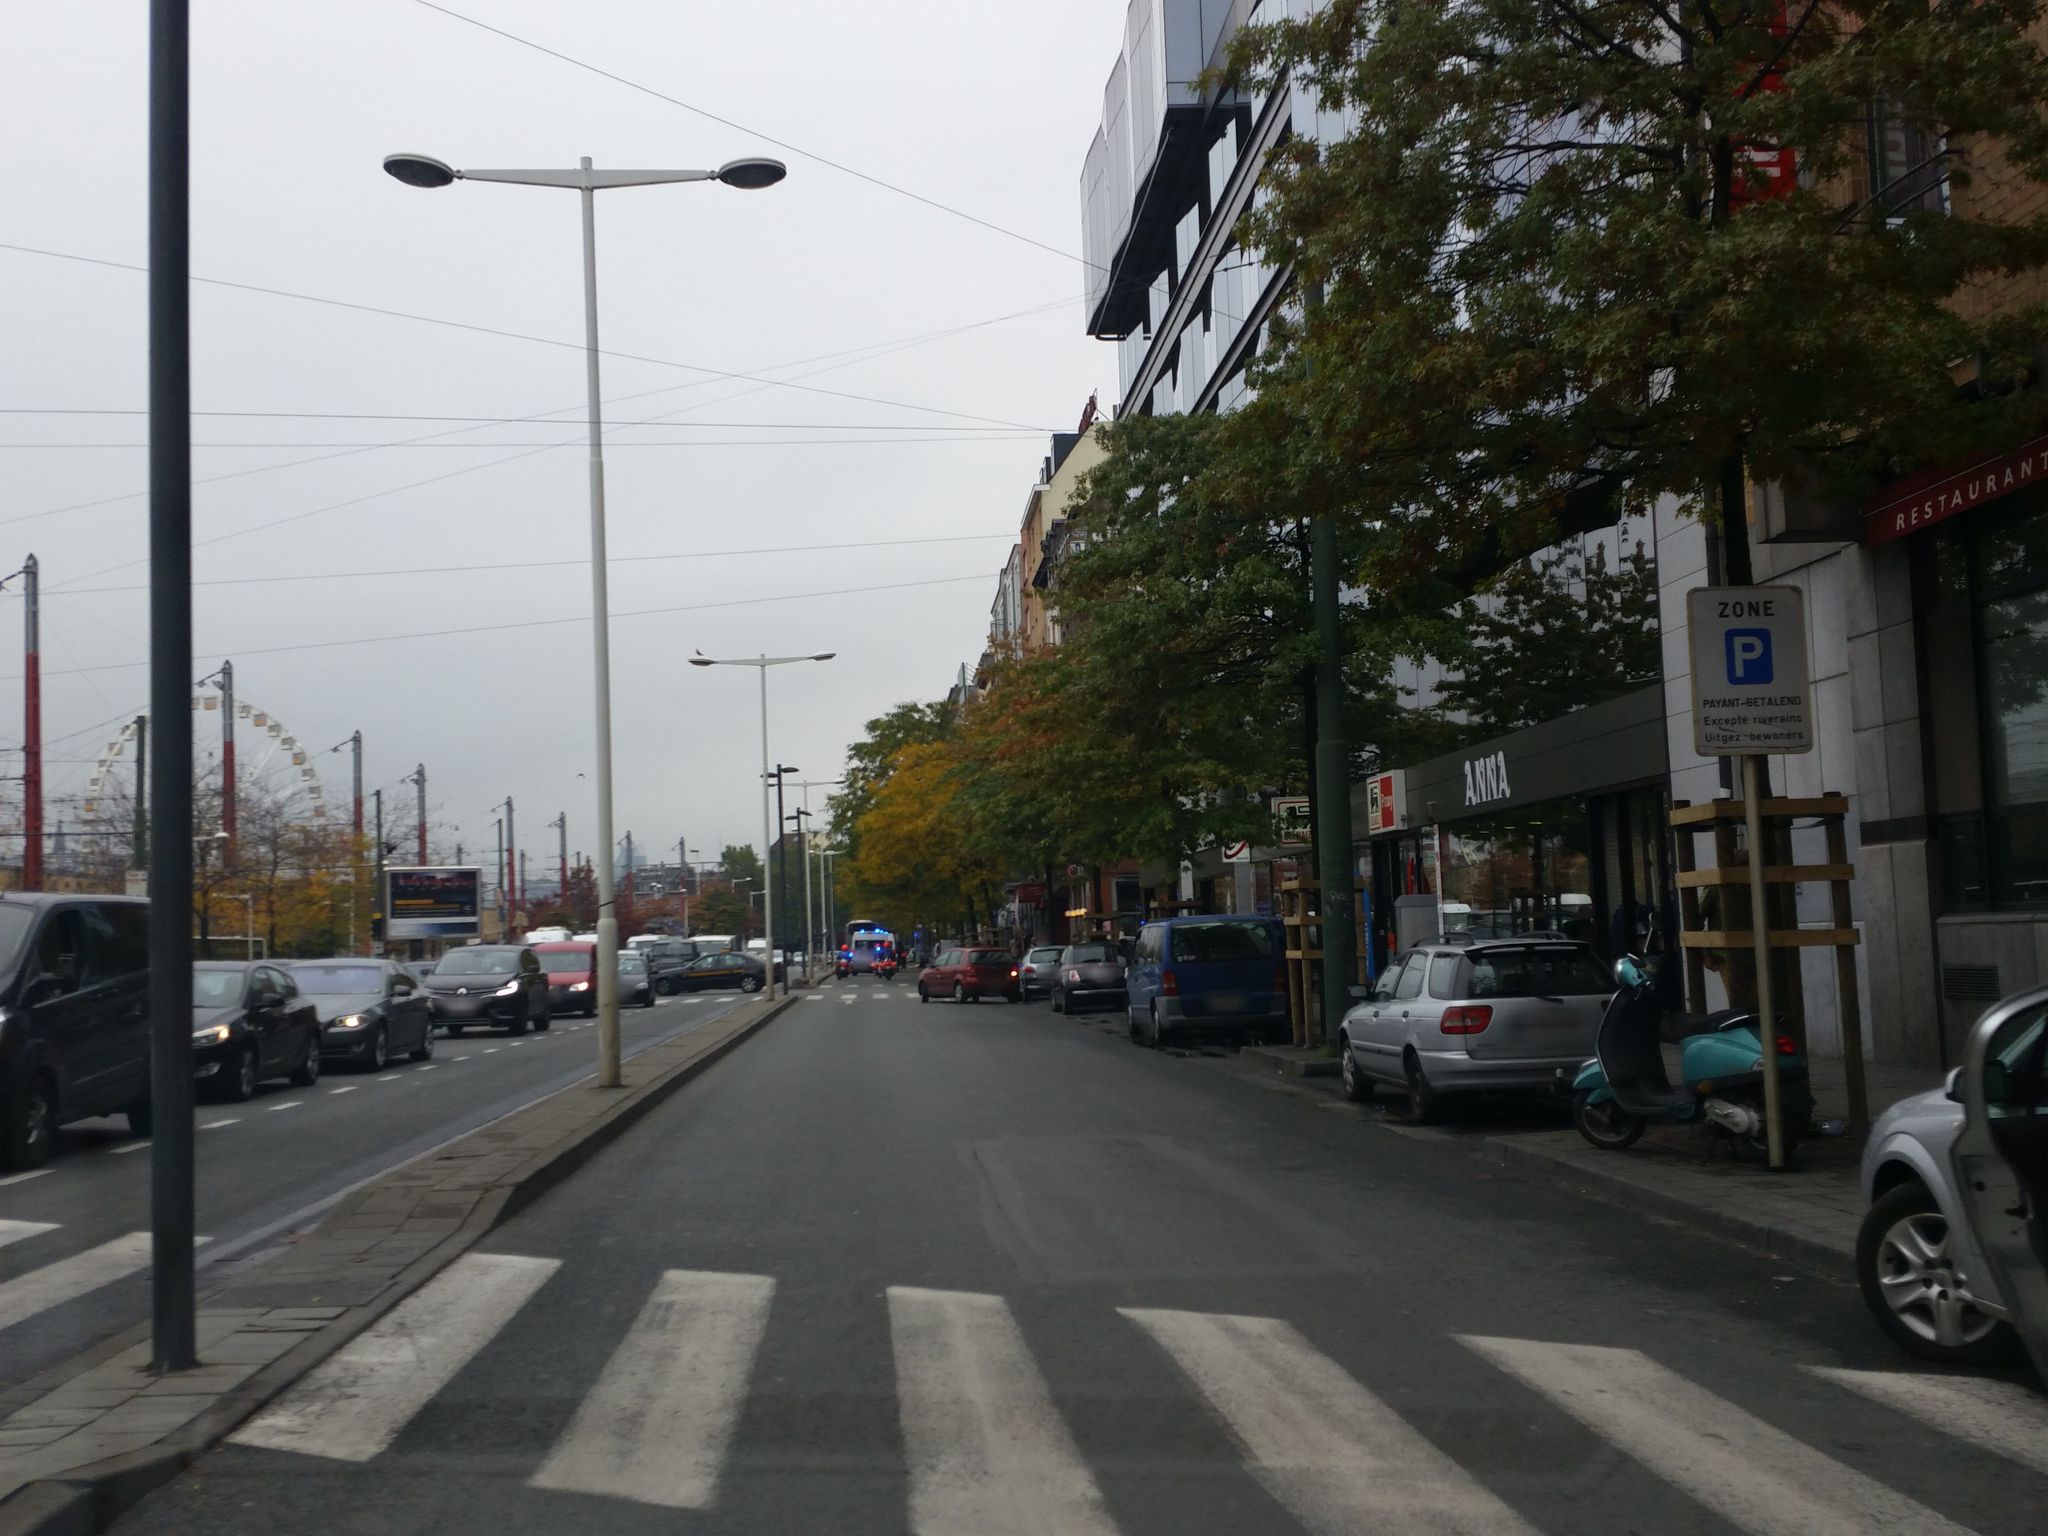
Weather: cloudy
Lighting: day
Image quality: good
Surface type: driving surface
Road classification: steps, corridor
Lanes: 1
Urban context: urban centre
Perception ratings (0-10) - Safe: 7.69, Lively: 8.39, Beautiful: 7.22, Boring: 2.76, Depressing: 4.71, Wealthy: 4.7